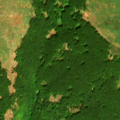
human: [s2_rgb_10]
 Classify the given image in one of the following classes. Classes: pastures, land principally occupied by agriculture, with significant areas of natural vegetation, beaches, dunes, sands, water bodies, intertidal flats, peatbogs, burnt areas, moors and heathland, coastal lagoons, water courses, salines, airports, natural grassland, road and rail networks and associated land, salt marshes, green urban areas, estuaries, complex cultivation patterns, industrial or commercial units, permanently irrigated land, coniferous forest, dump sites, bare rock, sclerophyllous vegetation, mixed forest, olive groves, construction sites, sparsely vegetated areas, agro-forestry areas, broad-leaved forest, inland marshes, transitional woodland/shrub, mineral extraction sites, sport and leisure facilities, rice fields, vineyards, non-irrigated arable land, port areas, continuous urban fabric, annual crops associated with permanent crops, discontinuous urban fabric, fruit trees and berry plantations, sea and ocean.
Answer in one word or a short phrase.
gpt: broad-leaved forest, natural grassland